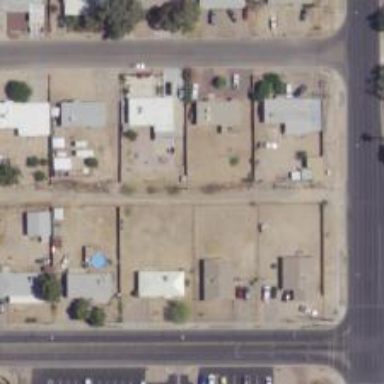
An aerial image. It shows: Alley classified as service road.